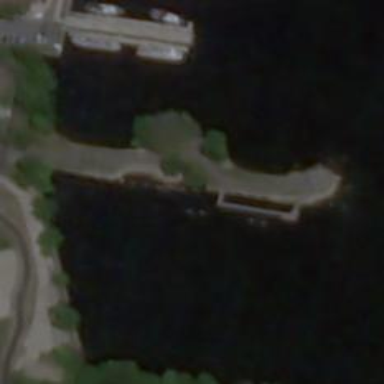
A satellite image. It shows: Man-made pier.